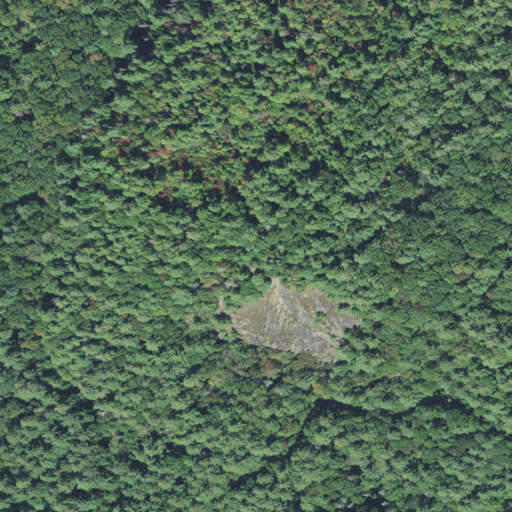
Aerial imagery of mountain in North Carolina named Slick Rock containing mixed forest, evergreen forest, open development, and deciduous forest